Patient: sex M, age 64
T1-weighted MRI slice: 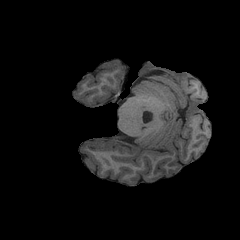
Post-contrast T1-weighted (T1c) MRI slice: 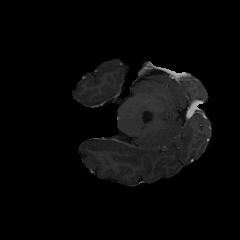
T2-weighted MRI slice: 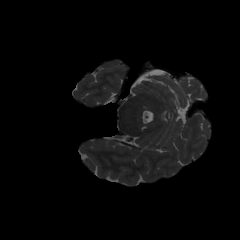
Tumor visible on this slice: no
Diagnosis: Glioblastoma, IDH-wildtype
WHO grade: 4